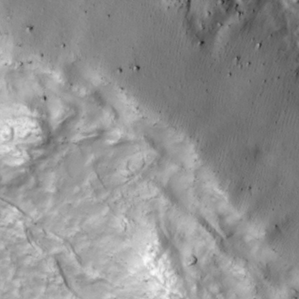
Label: non_frost